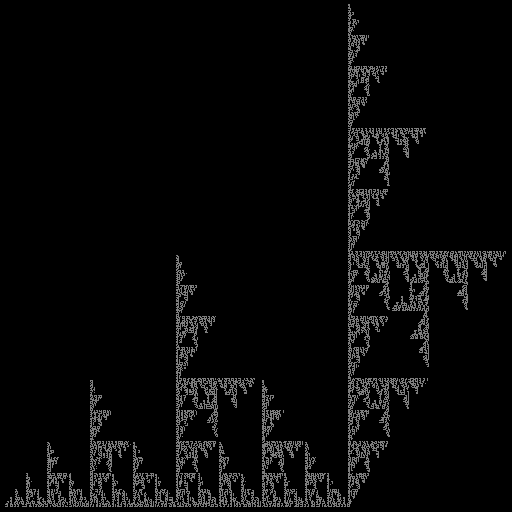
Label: binary